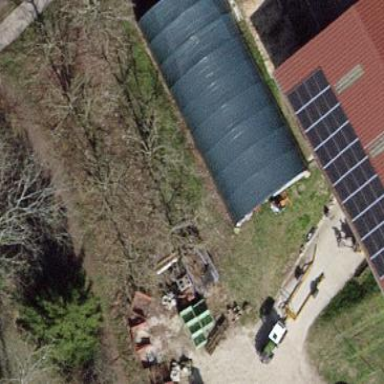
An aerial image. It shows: Farm auxiliary building.